Field crop: maize
Growth stage: 2
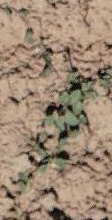
Species: convolvulus